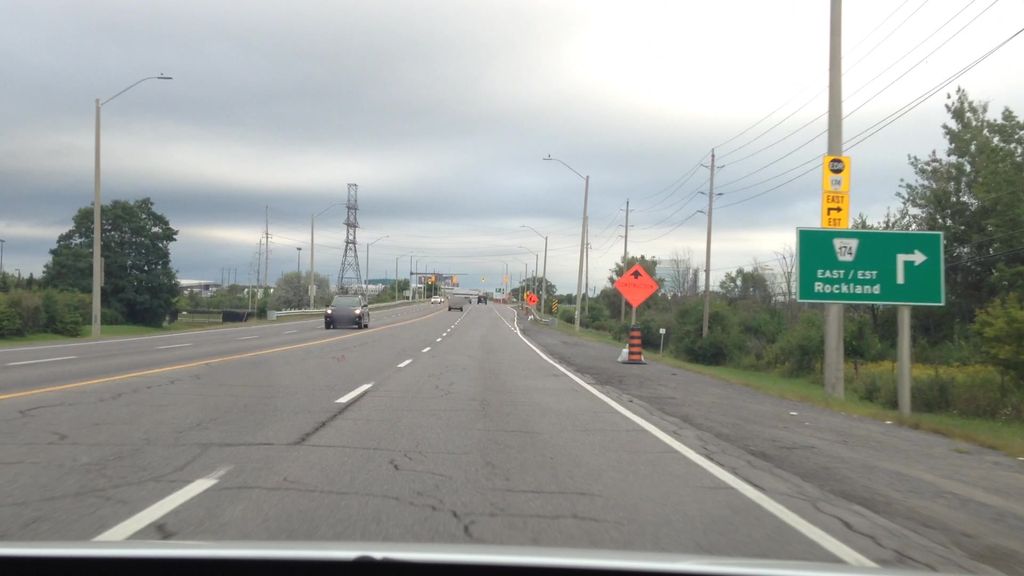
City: ottawa-gatineau